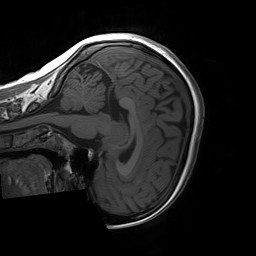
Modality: T1w
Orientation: sagittal
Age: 33
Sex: female